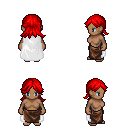
a pixel art fantasy rpg character, female body template, human, dark skin, white cape, robe skirt, red loose hair, four views (front, back, left, right), 2x2 character sprite sheet, small pixel art, hard edges, no anti-aliasing